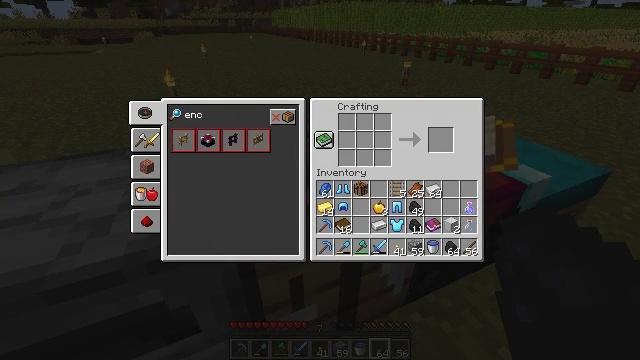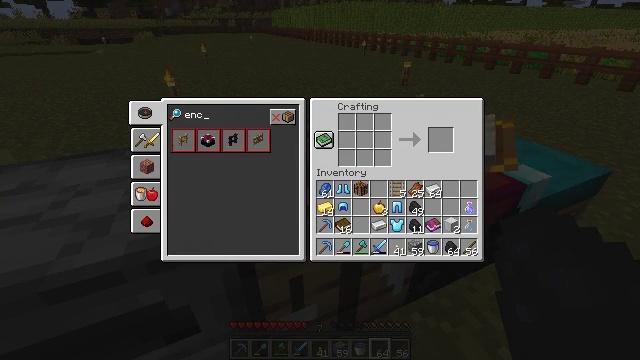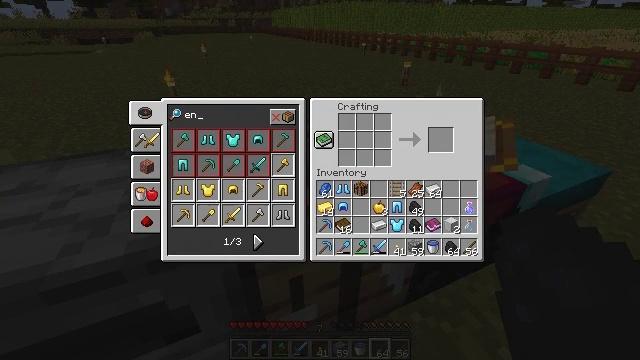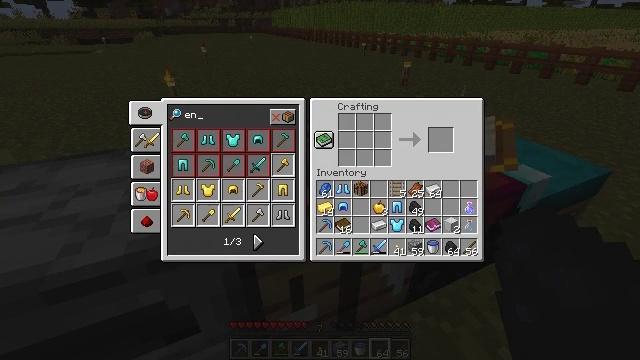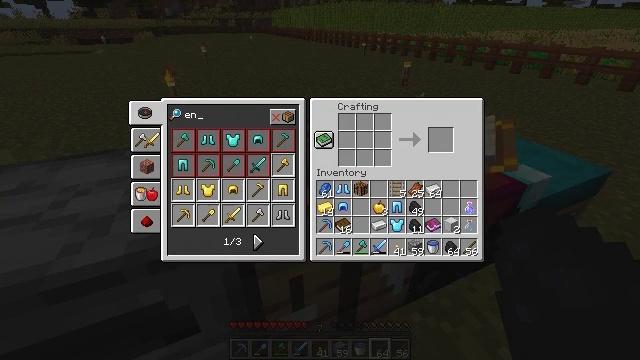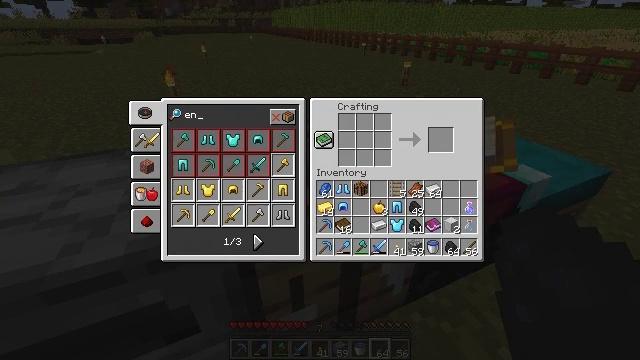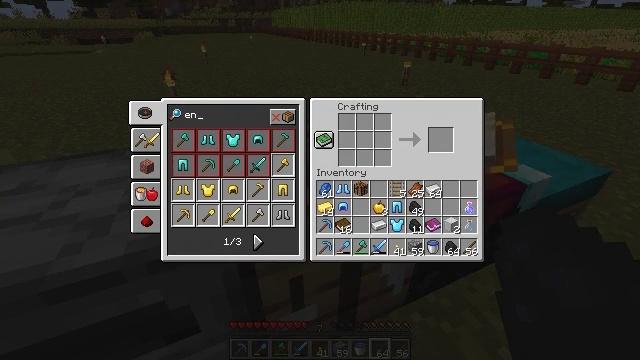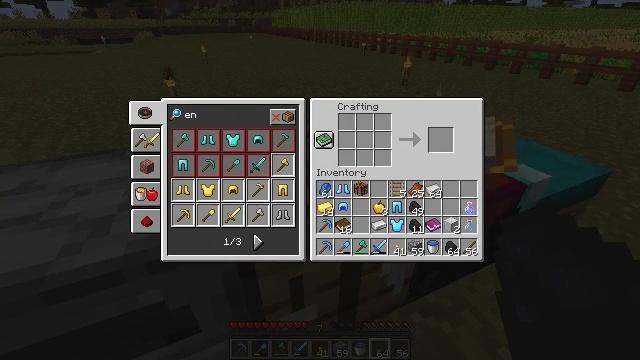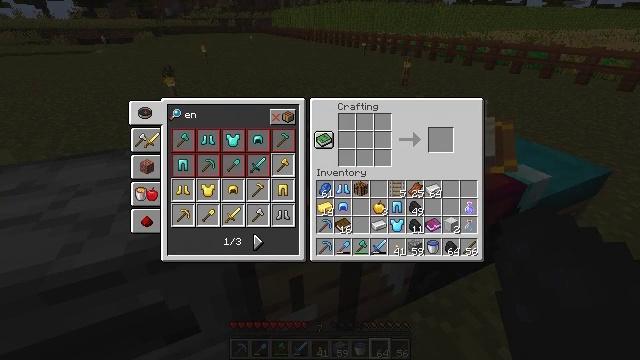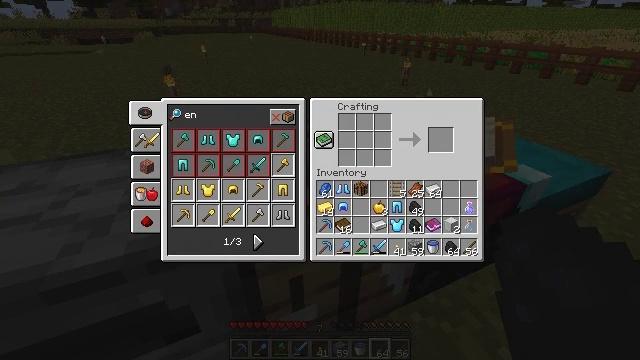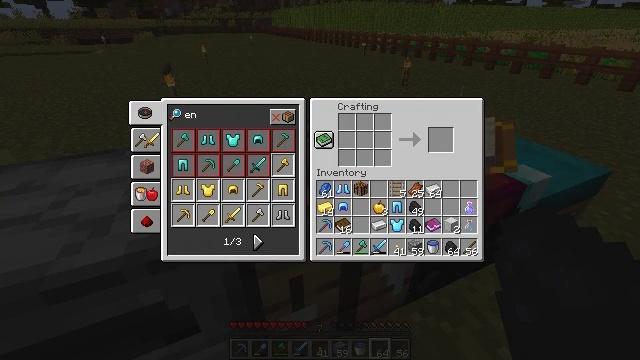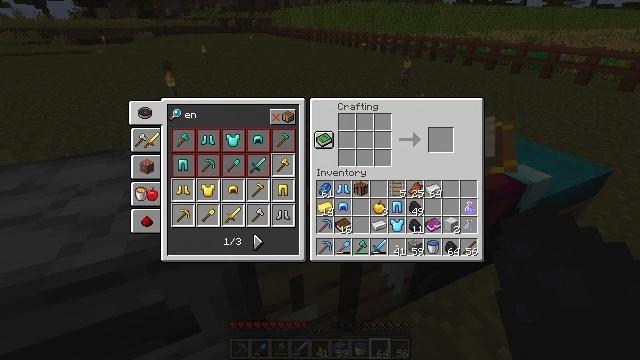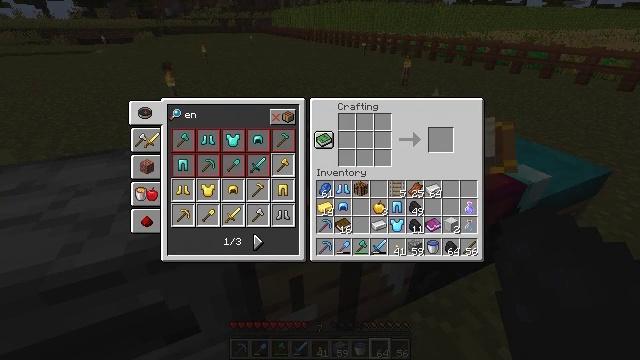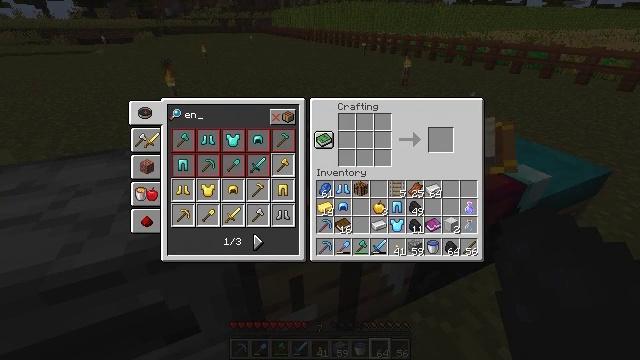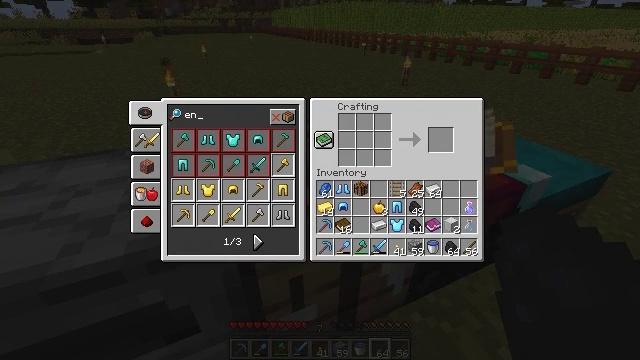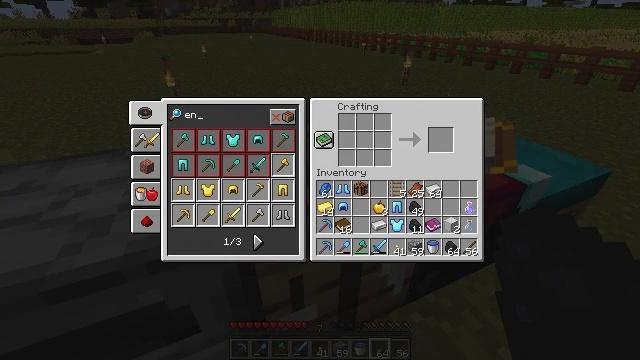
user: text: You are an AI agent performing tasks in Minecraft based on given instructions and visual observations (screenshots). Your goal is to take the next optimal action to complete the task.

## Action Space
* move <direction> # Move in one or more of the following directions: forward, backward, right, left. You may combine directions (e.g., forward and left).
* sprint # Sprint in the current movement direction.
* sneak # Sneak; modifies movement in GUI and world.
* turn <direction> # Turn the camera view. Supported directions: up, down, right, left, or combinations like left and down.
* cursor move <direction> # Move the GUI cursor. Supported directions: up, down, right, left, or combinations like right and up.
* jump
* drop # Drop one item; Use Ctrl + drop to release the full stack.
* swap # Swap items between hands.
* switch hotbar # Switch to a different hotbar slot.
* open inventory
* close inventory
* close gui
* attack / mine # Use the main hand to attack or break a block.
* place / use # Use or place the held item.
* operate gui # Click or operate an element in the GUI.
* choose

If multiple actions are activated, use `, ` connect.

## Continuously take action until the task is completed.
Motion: motion action
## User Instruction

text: Craft a fermented spider eye.
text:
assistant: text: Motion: no_op
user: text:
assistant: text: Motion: no_op
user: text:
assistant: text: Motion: no_op
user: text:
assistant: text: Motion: no_op
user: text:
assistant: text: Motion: no_op
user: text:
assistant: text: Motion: no_op
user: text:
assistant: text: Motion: no_op
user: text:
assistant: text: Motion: no_op
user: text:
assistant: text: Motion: no_op
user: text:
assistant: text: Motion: no_op
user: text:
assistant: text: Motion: no_op
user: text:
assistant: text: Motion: no_op
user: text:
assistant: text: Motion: no_op
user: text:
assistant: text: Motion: no_op
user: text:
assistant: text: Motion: no_op
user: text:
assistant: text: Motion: no_op
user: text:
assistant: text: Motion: no_op
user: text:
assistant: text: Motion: no_op
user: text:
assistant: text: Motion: no_op
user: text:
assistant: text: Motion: no_op
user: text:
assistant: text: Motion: no_op
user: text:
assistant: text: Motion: no_op
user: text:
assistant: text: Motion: no_op
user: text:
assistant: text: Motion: no_op
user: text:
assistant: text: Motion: no_op
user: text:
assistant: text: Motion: no_op
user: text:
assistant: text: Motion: no_op
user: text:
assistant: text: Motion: no_op
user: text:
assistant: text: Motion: no_op
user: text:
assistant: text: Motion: no_op